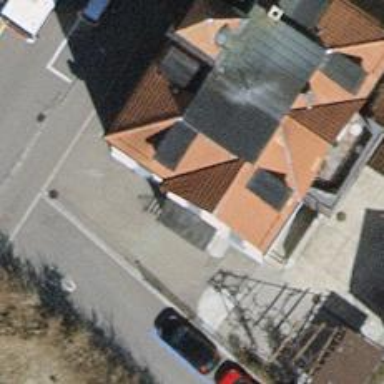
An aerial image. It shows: Restaurant.